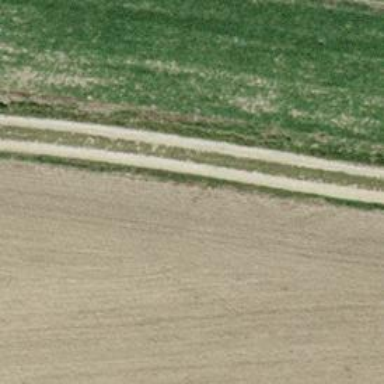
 surfaced with combination of gravel and grass."